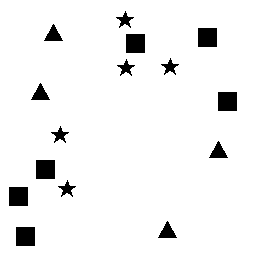
Squares: 6
Triangles: 4
Stars: 5
Total shapes: 15